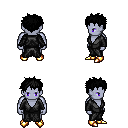
a pixel art fantasy rpg character, male body template, dark elf, purple skin, gray robe, white pants, black bedhead hairstyle, gold boots, four views (front, back, left, right), 2x2 character sprite sheet, small pixel art, hard edges, no anti-aliasing